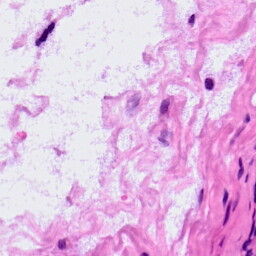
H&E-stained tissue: LymphNode